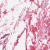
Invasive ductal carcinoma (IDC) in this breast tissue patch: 0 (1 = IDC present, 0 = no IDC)